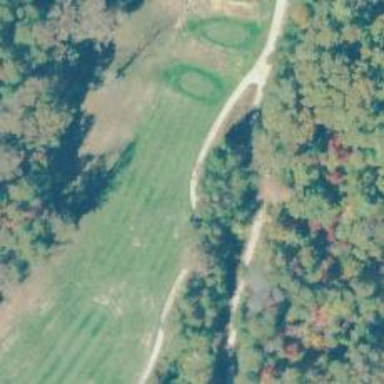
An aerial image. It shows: Path for both roads and golfers.